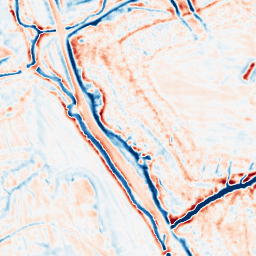
Category: edge_preserving
Decomposition family: bilateral
Decomposition parameters: d: 15
sigma_color: 100
sigma_space: 50
Upsampling method: linear_exact
Upsampling parameters: scale: 2
Upsampling scale: 2